Aerial crown-view tile of a tropical tree (Barro Colorado Island, Panama), acquired 20240918:
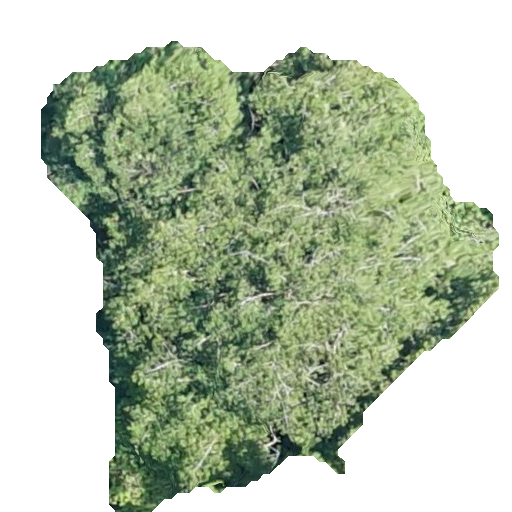
Species: Virola surinamensis
GBIF accepted scientific name: Virola surinamensis
Crown area: 223.791 m²